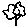
Label: flower